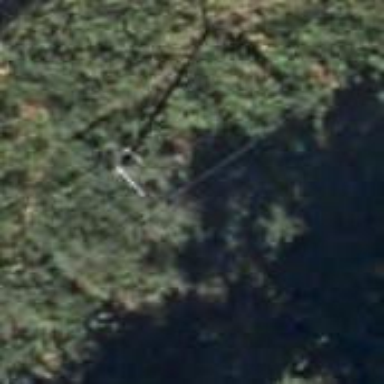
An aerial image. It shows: Power pole.